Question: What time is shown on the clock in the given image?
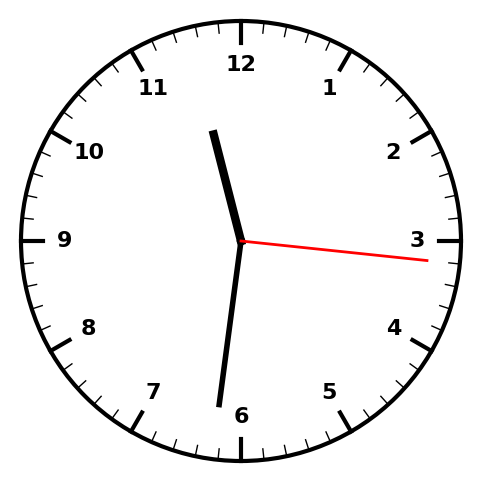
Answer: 11:31:16